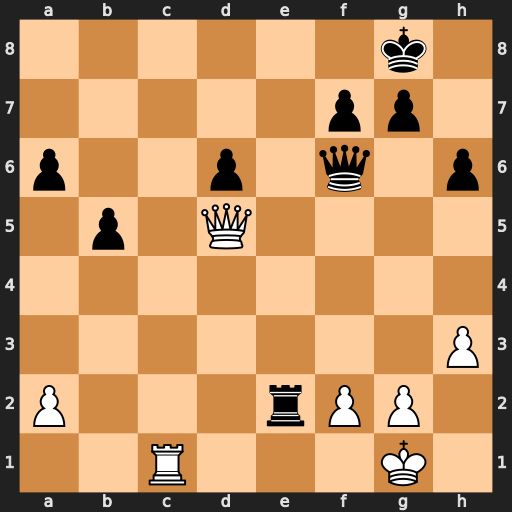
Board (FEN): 6k1/5pp1/p2p1q1p/1p1Q4/8/7P/P3rPP1/2R3K1
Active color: w
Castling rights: -
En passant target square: -
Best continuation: Rc8+ Kh7 Qd3+ g6 Qxe2